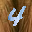
Label: 4